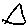
Label: triangle